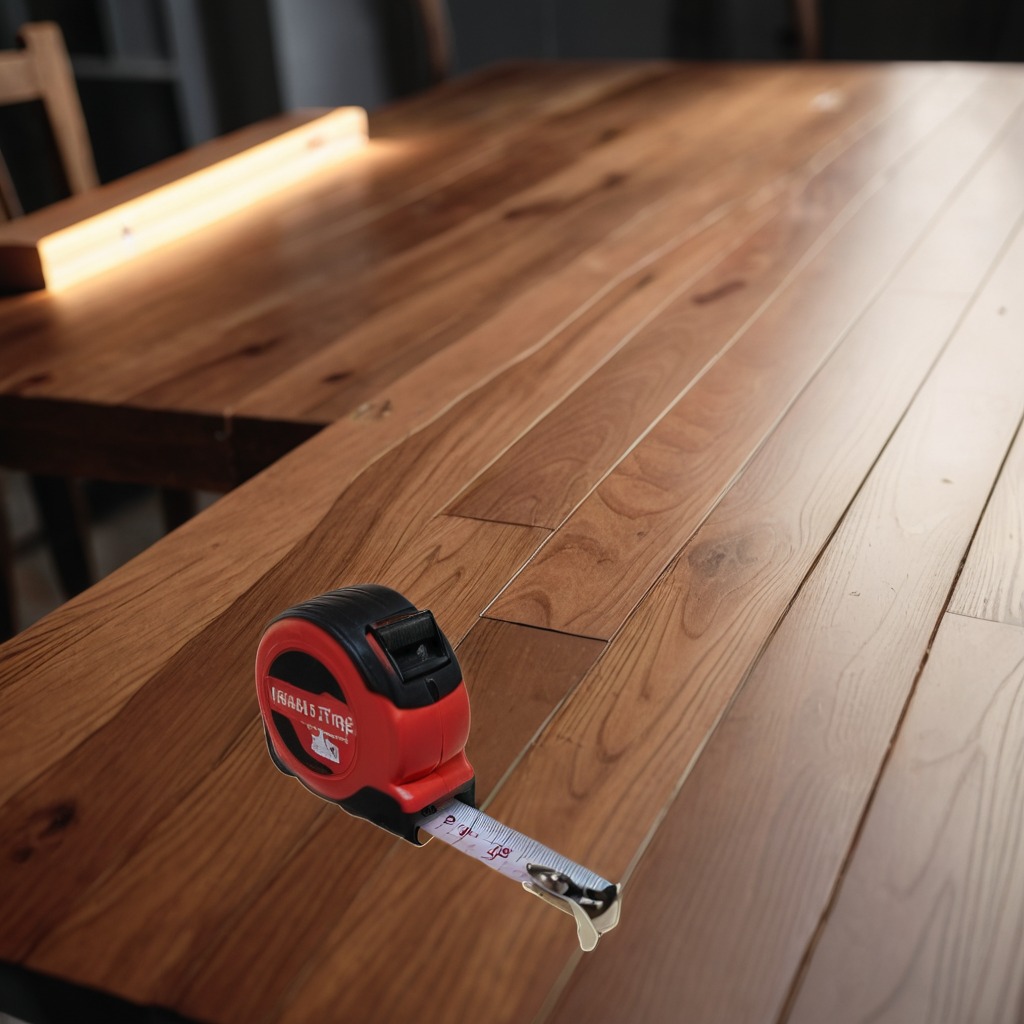
A measuring tape lies on the wooden table in a carpentry studio.